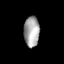
Tissue: lung
Cell type: Epithelial cells
Senescence score: 0.1751
Nuclear area (px): 461
Mean DAPI intensity: 166.74